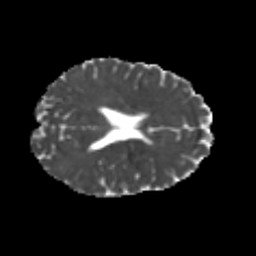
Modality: MD
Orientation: axial
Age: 25
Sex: female
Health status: healthy
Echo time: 0.074 s